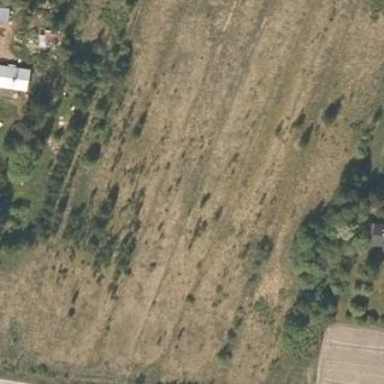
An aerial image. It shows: Transitional meadow area.